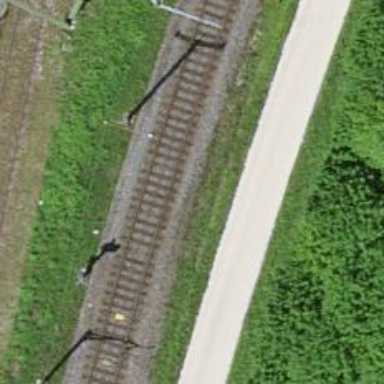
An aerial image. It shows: Railway track with contact lines for electrification.